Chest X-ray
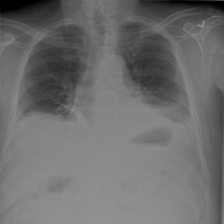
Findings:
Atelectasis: negative
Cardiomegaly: negative
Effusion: positive
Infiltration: positive
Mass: negative
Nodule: negative
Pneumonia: negative
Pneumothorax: negative
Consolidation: negative
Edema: negative
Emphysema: negative
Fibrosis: negative
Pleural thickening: negative
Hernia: negative